【题型】解答题　【知识点】平面几何　【难度】easy
如图, 在 $\triangle ABC$ 中, $\angle CAB = 90^\circ$, 以 $AB$ 为直径作 $\odot O$, 在 $\odot O$ 上取一点 $D$, 连接 $CD$ 使得 $CD = AC$, 延长 $CD$ 交 $AB$ 的延长线于点 $E$, 连接 $DO$ 并延长交 $\odot O$ 于点 $F$, 连接 $CF$.

(1) 求证: $CD$ 为 $\odot O$ 的切线;

(2) 若 $\angle CFD = 45^\circ$, $BE = \frac{8}{3}$, 求 $\odot O$ 的半径及 $CF$ 的长.
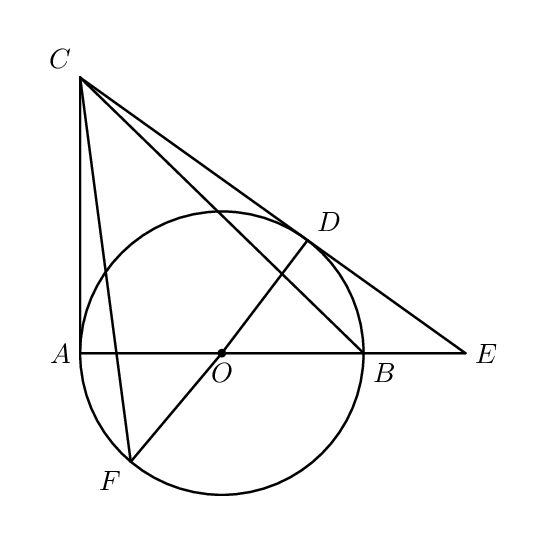
【解答】
\raggedright
\fontsize{12}{15}\selectfont
\color{black}

\textbf{【答案】}
(1) 证明见解析

(2) 半径为 $4$，$CF = 8\sqrt{2}$

\vspace{0.5em}
\textbf{【分析】}

\vspace{0.5em}
\textbf{【详解】}
(1) 证明：如图，连接 $CO$，

在 $\triangle ACO$ 与 $\triangle DCO$ 中，
\[
\begin{cases}
CA = CD \\
AO = DO \\
OC = OC
\end{cases}
\]

$\therefore \triangle ACO \cong \triangle DCO \ (\text{SSS})$，

$\therefore \angle CAO = \angle CDO = 90^\circ$，即 $OD \perp CD$。
$\because OD$ 是 $\odot O$ 的半径，
$\therefore CD$ 为 $\odot O$ 的切线；

\vspace{0.5em}
(2) 解：$\because CD$ 为 $\odot O$ 的切线，$\angle CFD = 45^\circ$，
$\therefore \triangle CDF$ 是等腰直角三角形，
$\therefore CD = DF$，
$\because DC = AC$，
$\therefore CD = CA = DF = AB$．

设 $\odot O$ 的半径为 $x$，
$\therefore CD = CA = DF = AB = 2x$，$OE = x + \dfrac{8}{3}$．

$\because \angle CAE = \angle ODE = 90^\circ$，$\angle E = \angle E$，
$\therefore \triangle ECA \backsim \triangle EOD$，

$\therefore \dfrac{AC}{DO} = \dfrac{AE}{DE} = \dfrac{CE}{OE} = 2$，
$\therefore CE = 2x + \dfrac{16}{3}$，
$\therefore DE = CE - CD = \dfrac{16}{3}$，
$\therefore AE = \dfrac{32}{3}$，
$\therefore AB = AE - BE = 8$，
$\therefore \odot O$ 的半径为 $4$，
$\therefore DF = 8$．

等腰直角三角形 $CFD$ 中，
$CF = \sqrt{CD^2 + DF^2} = 8\sqrt{2}$．
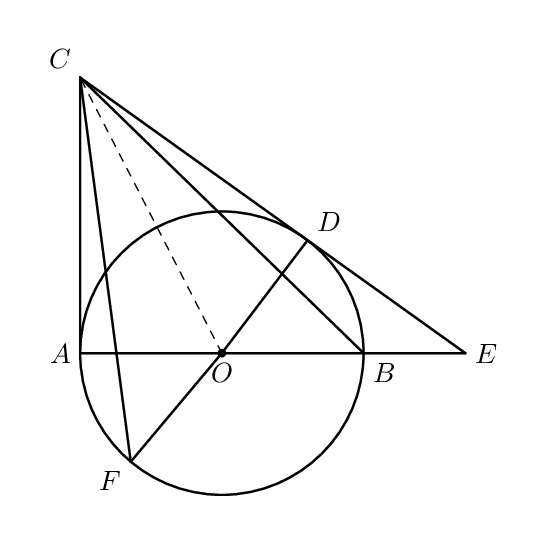